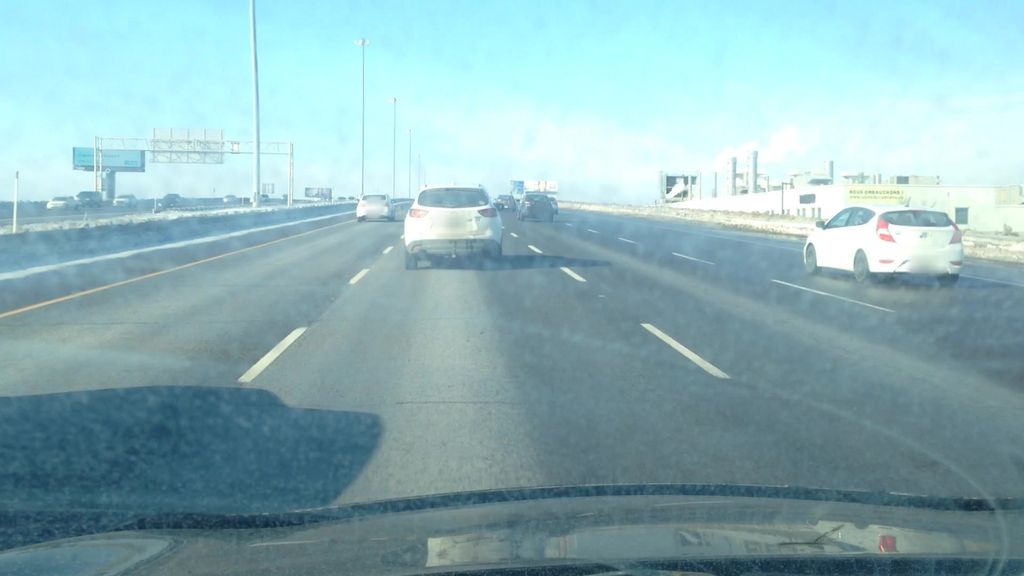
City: montreal